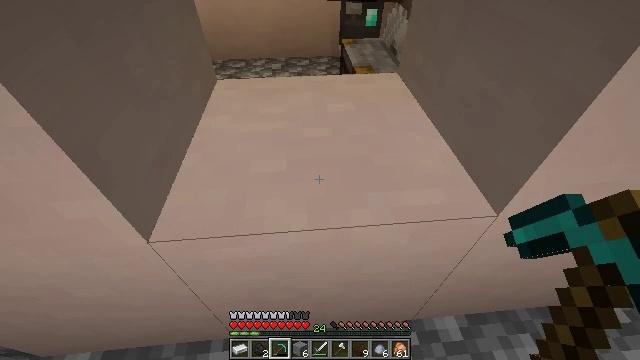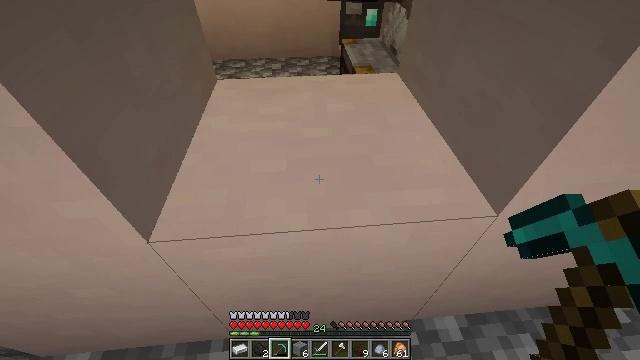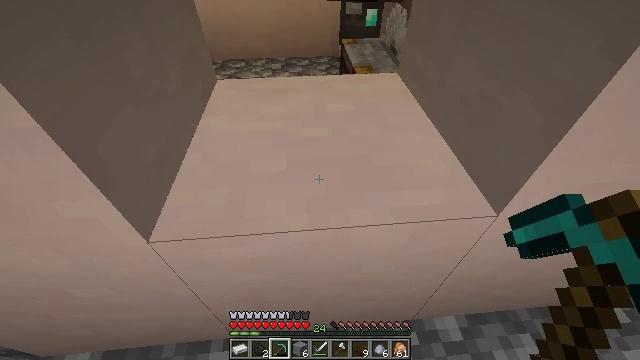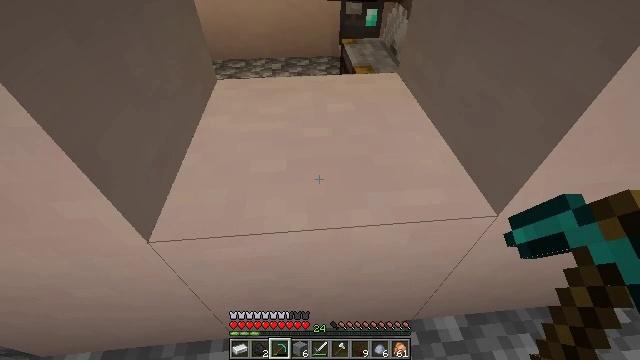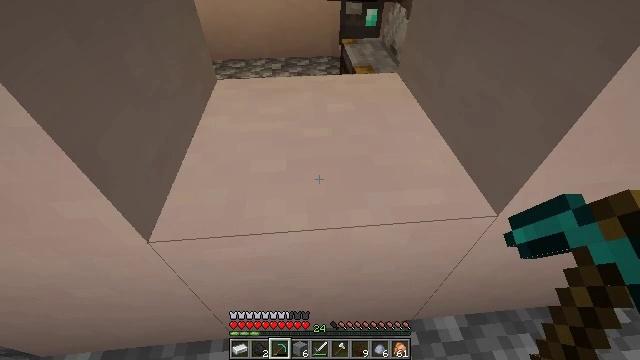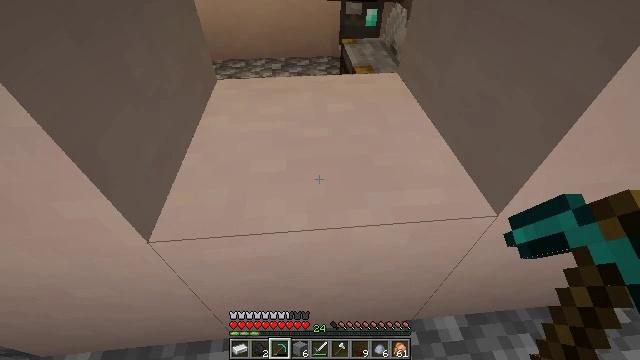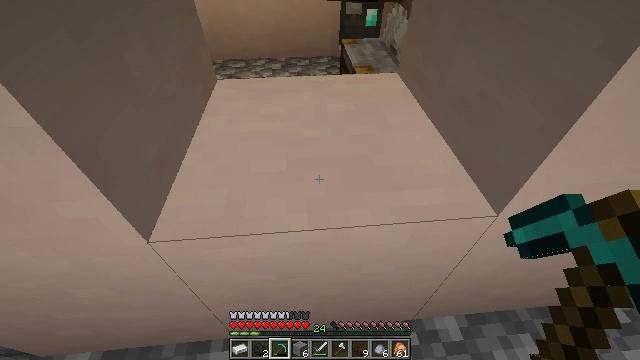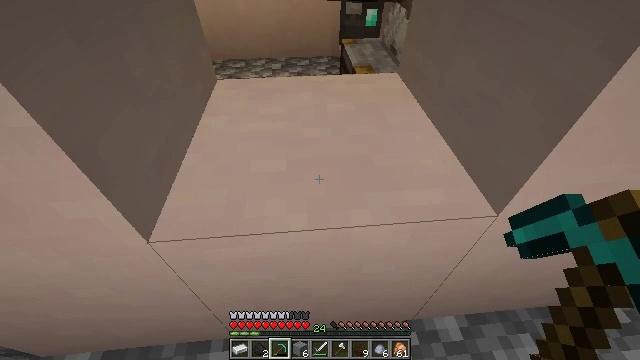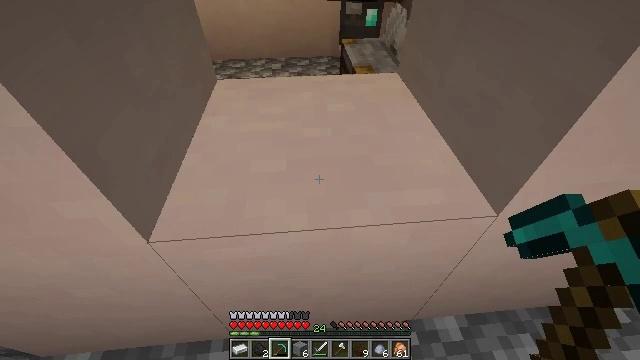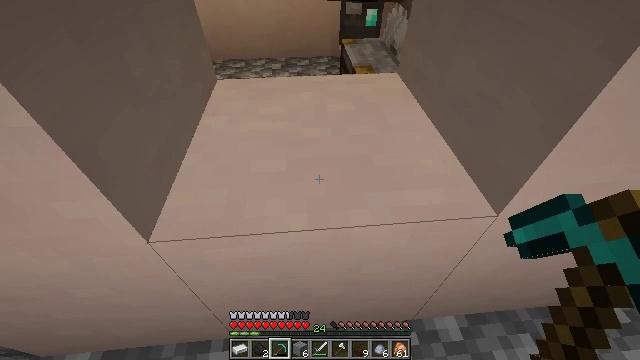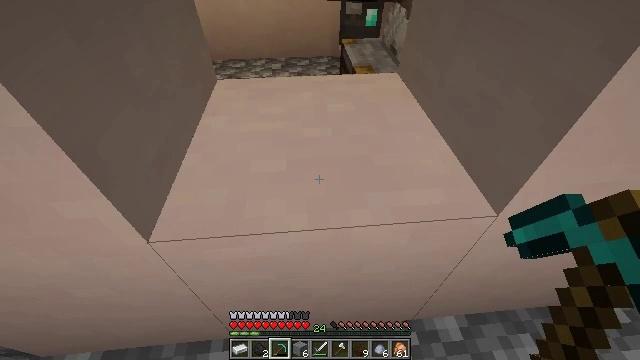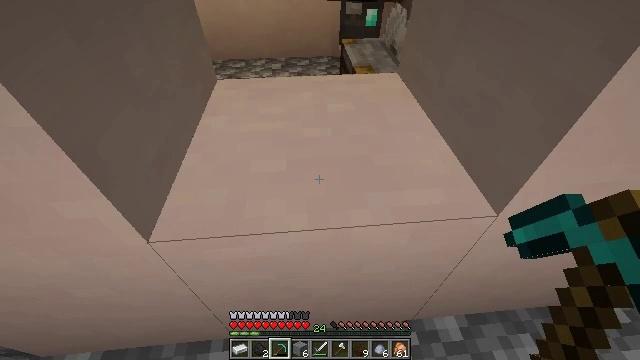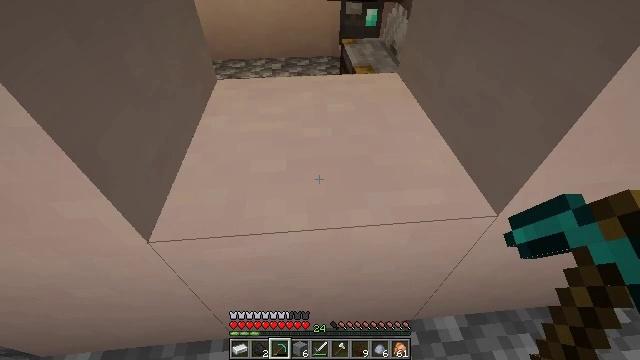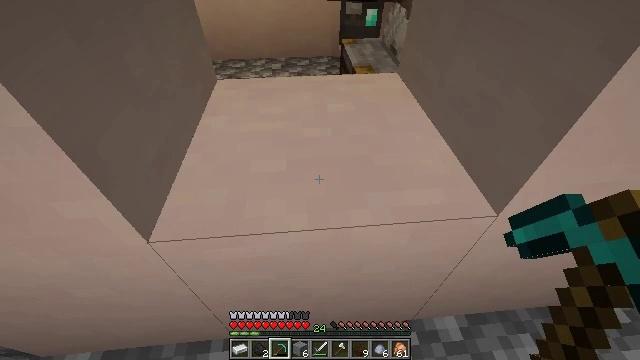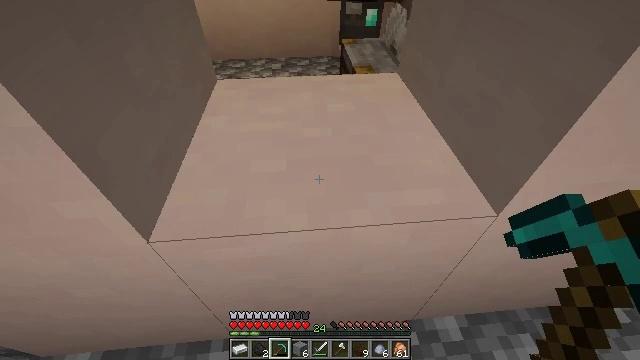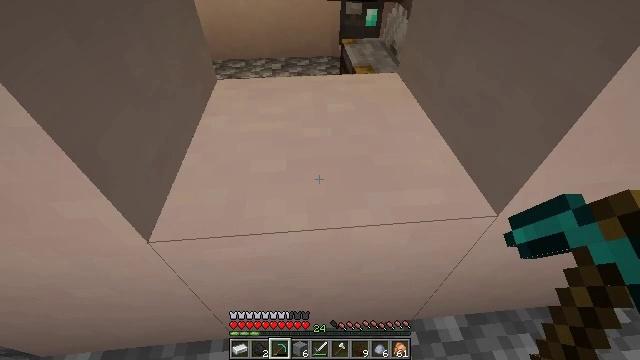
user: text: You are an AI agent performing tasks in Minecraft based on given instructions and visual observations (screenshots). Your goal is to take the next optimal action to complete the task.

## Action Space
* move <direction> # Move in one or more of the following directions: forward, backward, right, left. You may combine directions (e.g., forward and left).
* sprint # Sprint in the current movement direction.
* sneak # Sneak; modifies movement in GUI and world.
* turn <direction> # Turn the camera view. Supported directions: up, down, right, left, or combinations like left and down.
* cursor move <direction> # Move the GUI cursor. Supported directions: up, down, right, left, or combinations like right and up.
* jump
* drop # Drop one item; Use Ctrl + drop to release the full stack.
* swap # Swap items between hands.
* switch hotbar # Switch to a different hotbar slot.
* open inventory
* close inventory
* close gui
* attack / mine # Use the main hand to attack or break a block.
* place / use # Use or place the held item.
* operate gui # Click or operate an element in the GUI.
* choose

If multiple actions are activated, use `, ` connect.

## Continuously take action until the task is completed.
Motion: motion action
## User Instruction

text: Gather some white terracotta for building.
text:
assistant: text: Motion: no_op
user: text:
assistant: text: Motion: no_op
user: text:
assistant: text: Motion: no_op
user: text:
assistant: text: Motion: no_op
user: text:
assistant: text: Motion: no_op
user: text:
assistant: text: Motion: no_op
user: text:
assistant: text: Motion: no_op
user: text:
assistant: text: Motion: no_op
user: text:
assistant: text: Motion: no_op
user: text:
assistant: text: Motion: no_op
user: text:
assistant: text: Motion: no_op
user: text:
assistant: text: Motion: no_op
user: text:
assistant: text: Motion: no_op
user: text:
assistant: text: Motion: no_op
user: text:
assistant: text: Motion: no_op
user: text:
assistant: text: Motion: no_op
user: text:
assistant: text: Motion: no_op
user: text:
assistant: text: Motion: no_op
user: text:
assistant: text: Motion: no_op
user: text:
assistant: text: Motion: no_op
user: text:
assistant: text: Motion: no_op
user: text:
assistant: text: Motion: no_op
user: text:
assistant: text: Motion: no_op
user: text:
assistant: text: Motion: no_op
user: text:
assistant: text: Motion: no_op
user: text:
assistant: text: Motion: no_op
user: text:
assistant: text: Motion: no_op
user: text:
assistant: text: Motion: no_op
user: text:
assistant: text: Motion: no_op
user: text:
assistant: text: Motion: turn right and up